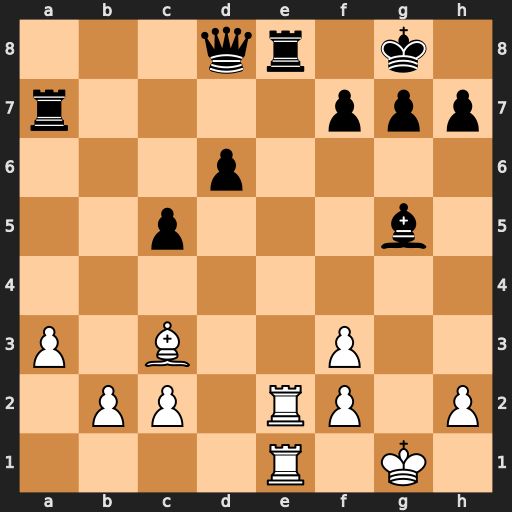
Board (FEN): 3qr1k1/r4ppp/3p4/2p3b1/8/P1B2P2/1PP1RP1P/4R1K1
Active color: w
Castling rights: -
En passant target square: -
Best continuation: Rxe8+ Qxe8 Rxe8#